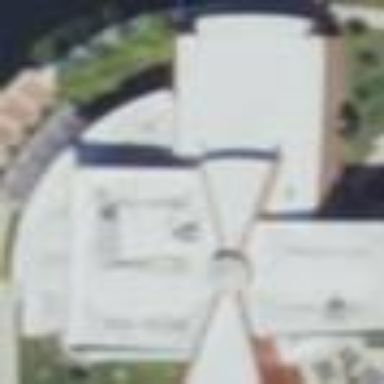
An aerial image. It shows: University building.